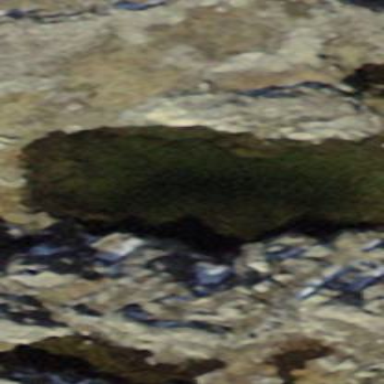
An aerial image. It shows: Lake with natural water.